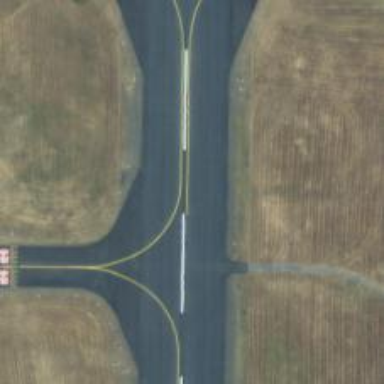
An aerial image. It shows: View of taxiway at the airport.